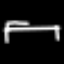
Label: bed